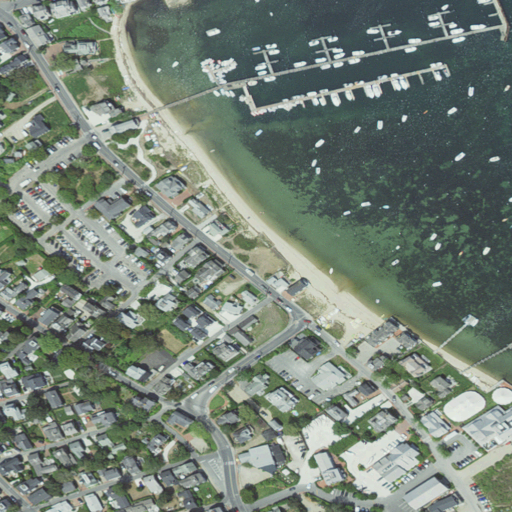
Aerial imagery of beach in Massachusetts named South Beach containing medium intensity development, high intensity development, open water, open development, barren land, and low intensity development